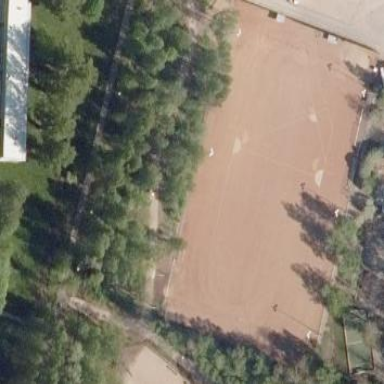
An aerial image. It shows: Multi-sport clay pitch for leisure land activities.